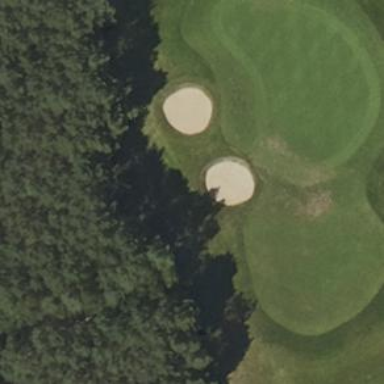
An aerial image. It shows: Golf fairway in the image.